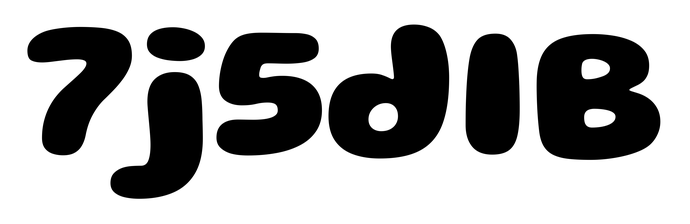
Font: Gluten_ExtraBold